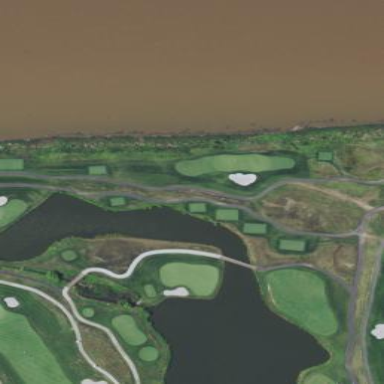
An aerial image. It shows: Golf rough area.